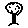
Label: tree